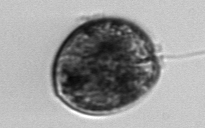
Label: Prorocentrum